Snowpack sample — Snodgrass Mountain, Crested Butte, Colorado (2/4/25, 12:06 PM MST)
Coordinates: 38.923, -106.968
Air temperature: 35 °F
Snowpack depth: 80 cm
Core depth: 70 cm
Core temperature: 32 °F
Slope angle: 14°, slope face: 78°
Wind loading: low
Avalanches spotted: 0
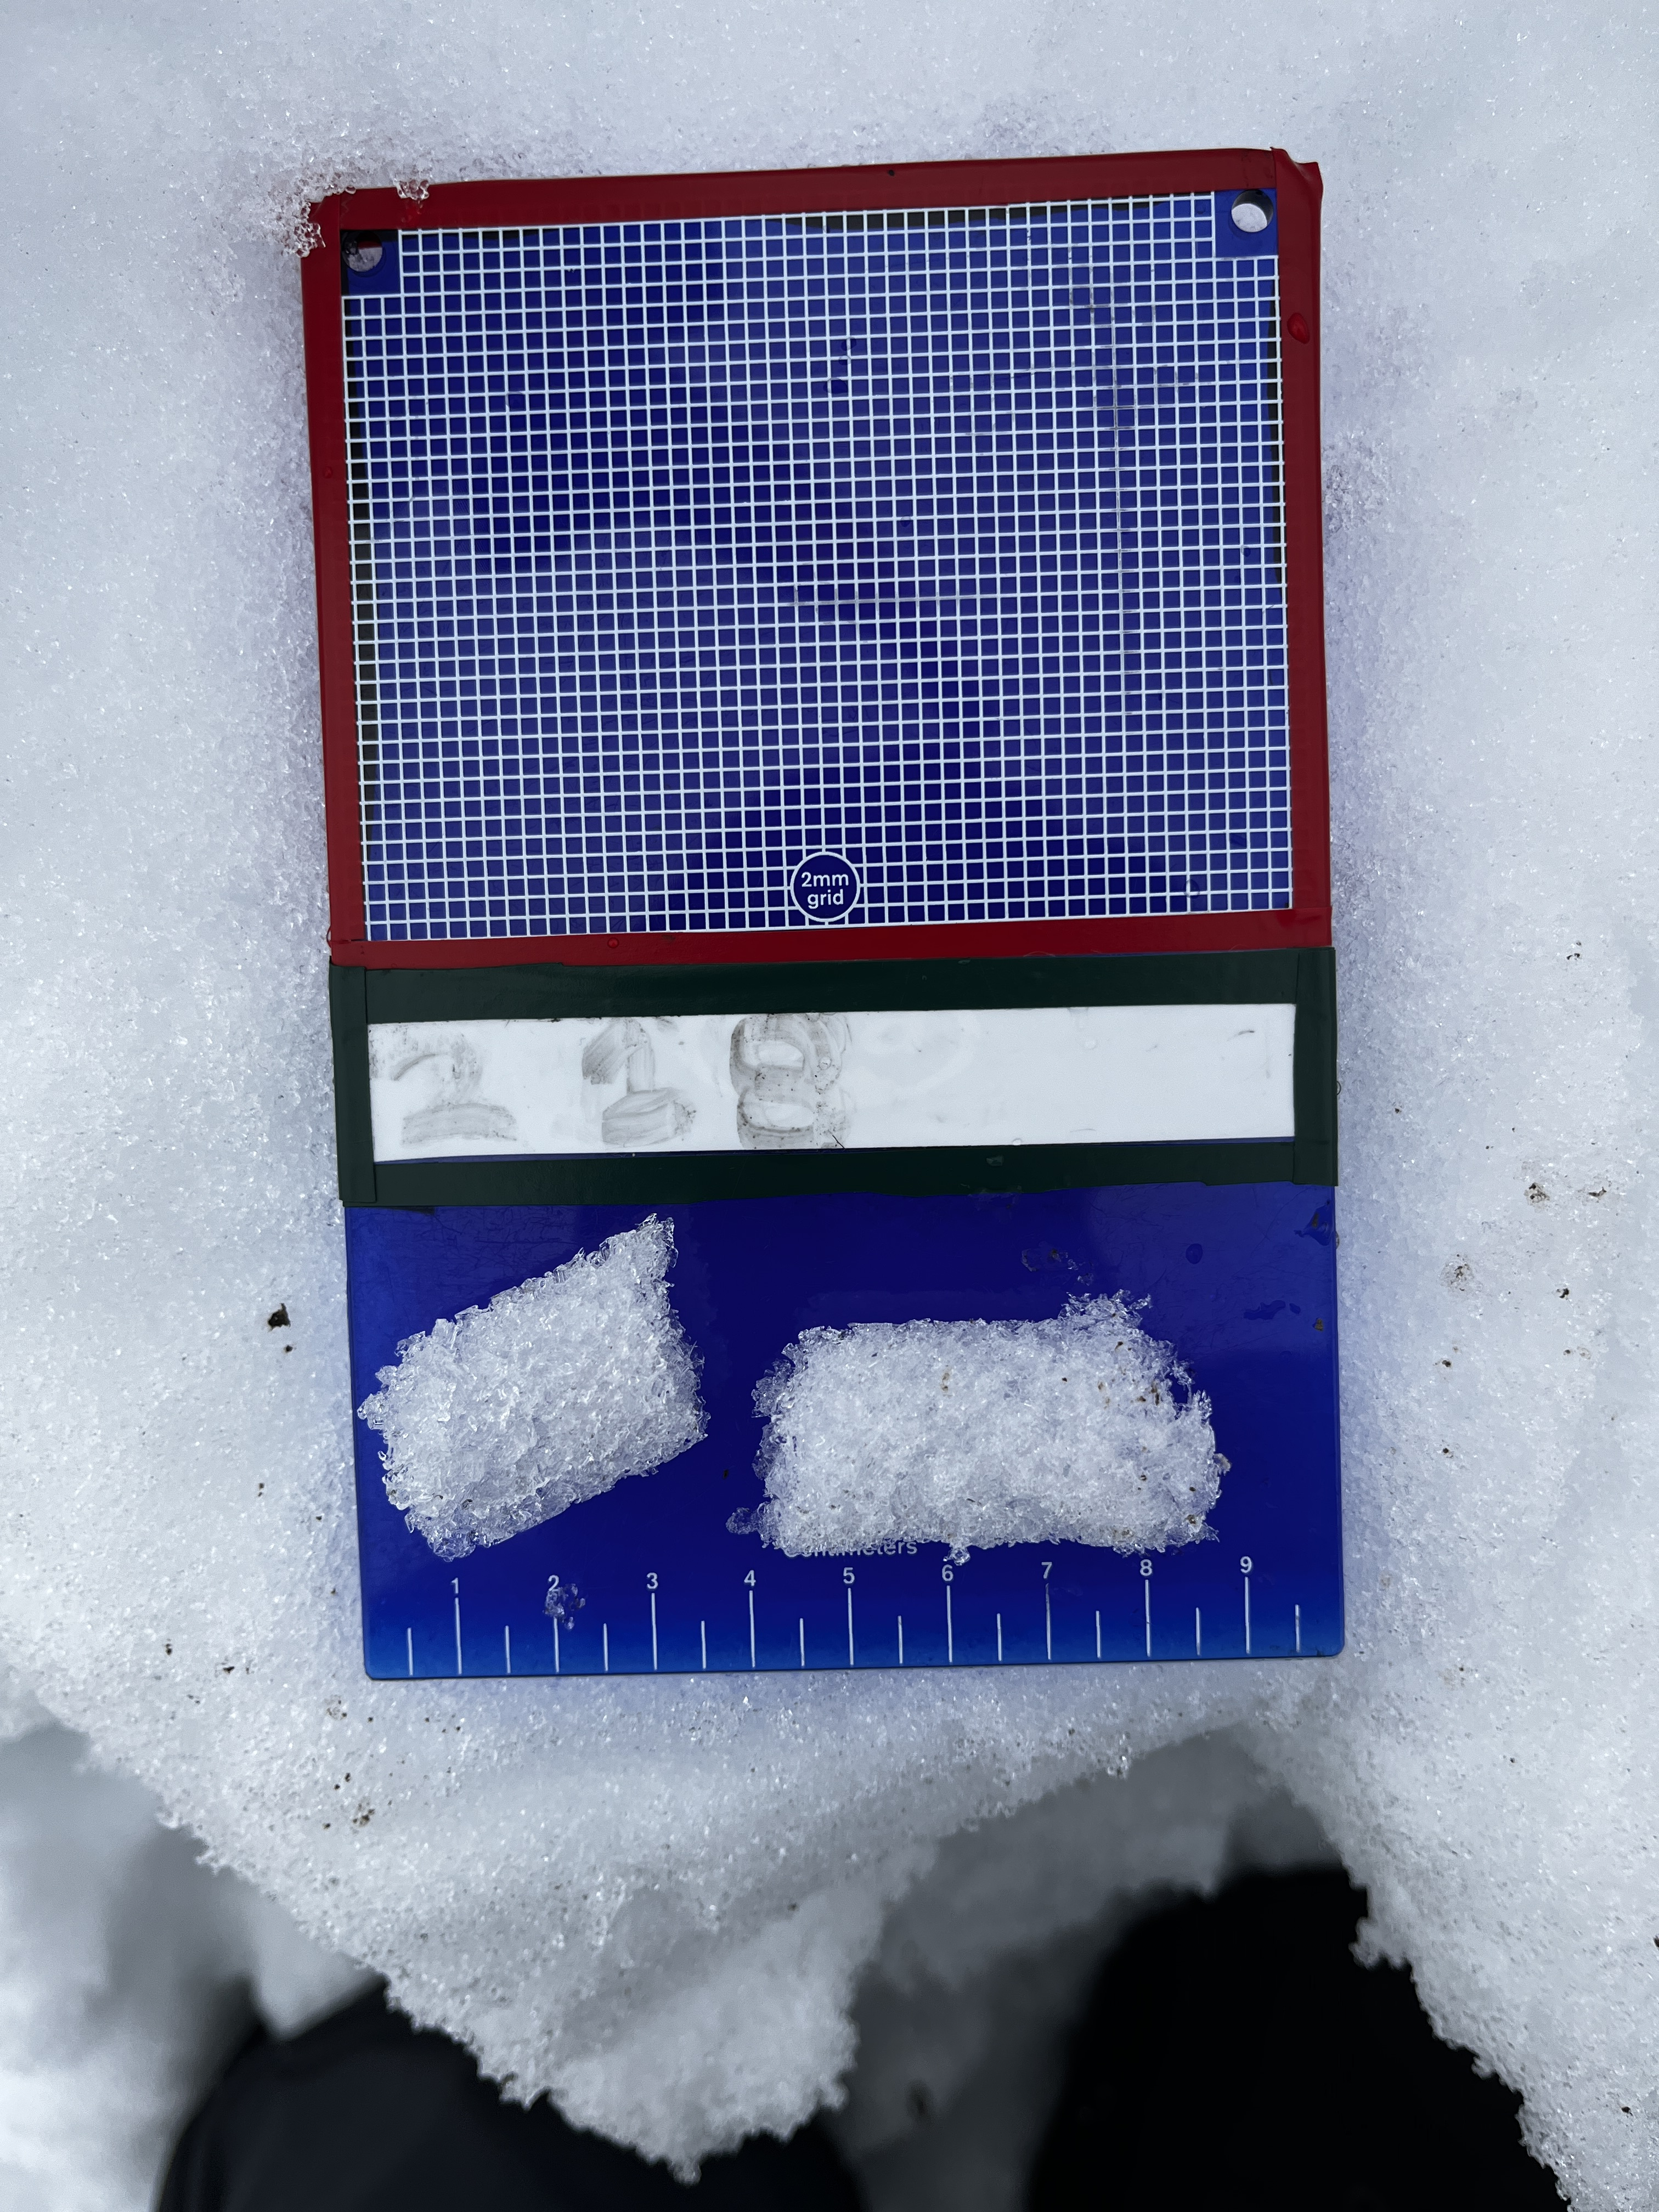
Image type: crystal_card
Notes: No avalanches nearby, unusually warm weather for the last month reported by residents, Collected 25 yards from treeline